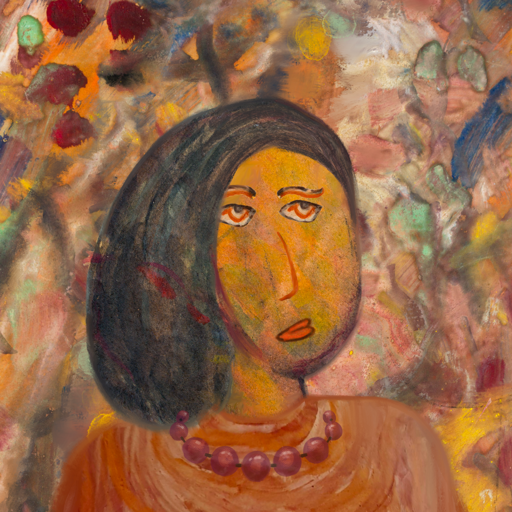
Background: Mother_And_Son_Mother, Head And Neck Side: Gypsy_Mother, Face Side: Experience, Bust: Pious_Lady, Hair Side: Gypsy_Mother, Head Accessory: Blank, Second Necklace: Blank, Necklace: Irani_2, Baby: Blank